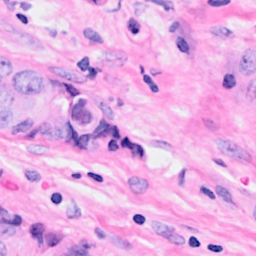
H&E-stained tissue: Breast